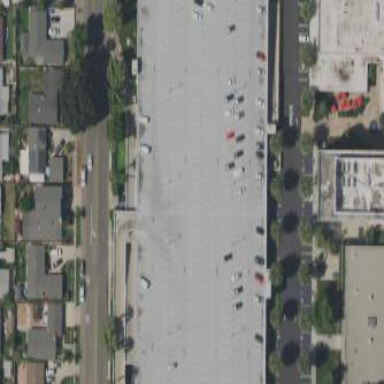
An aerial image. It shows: Multi-storey parking building with asphalt surface.